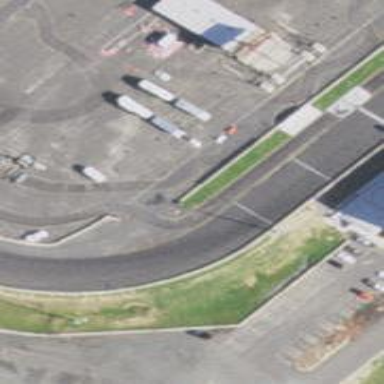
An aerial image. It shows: Raceway for motor sports.